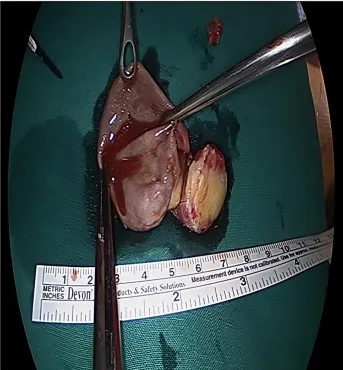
Gross photograph of the mass. (A,B) A 7 cm x 5 cm x 4 cm sized huge mass with multilobulated one hard portion and two cystic portion was surgically removed.
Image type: medical_photograph (other_medical_photograph)